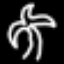
Label: palm tree